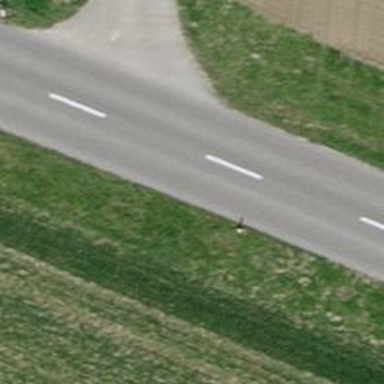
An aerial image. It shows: Tertiary road with asphalt surface.